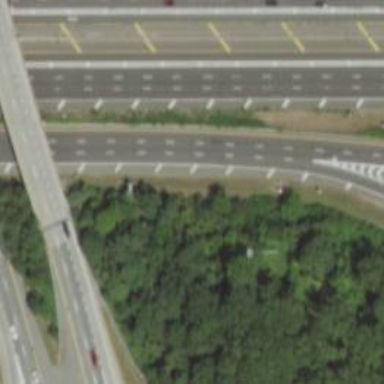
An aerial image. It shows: Motorway junction.